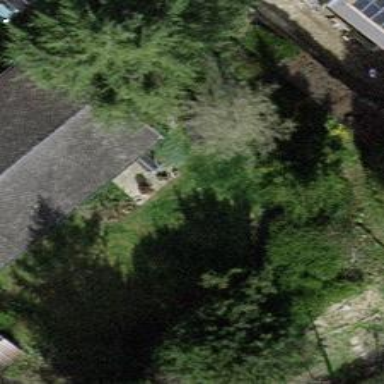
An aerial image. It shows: Garden surrounded by fence.